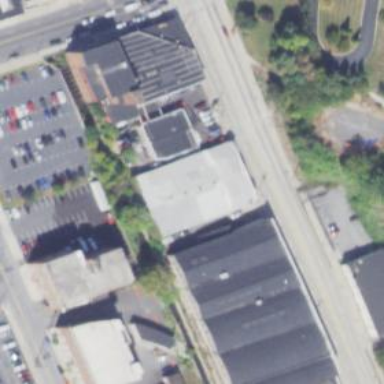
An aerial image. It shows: Commercial building.